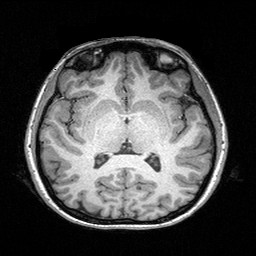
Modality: T1w
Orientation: coronal
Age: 23
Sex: female